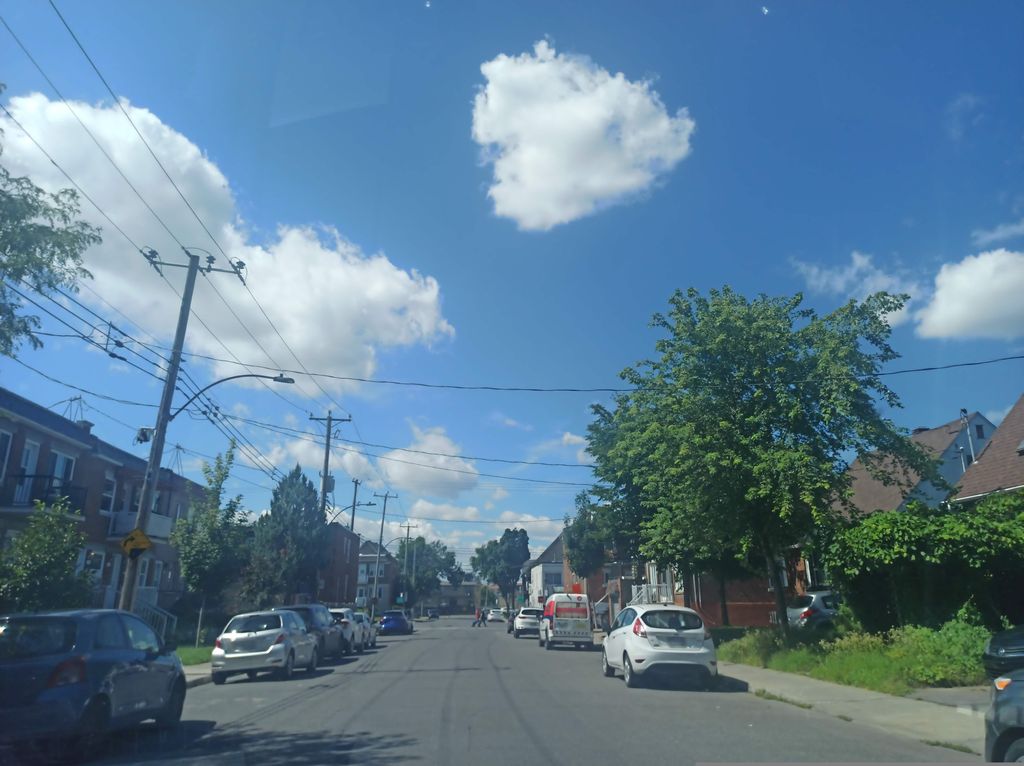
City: montreal